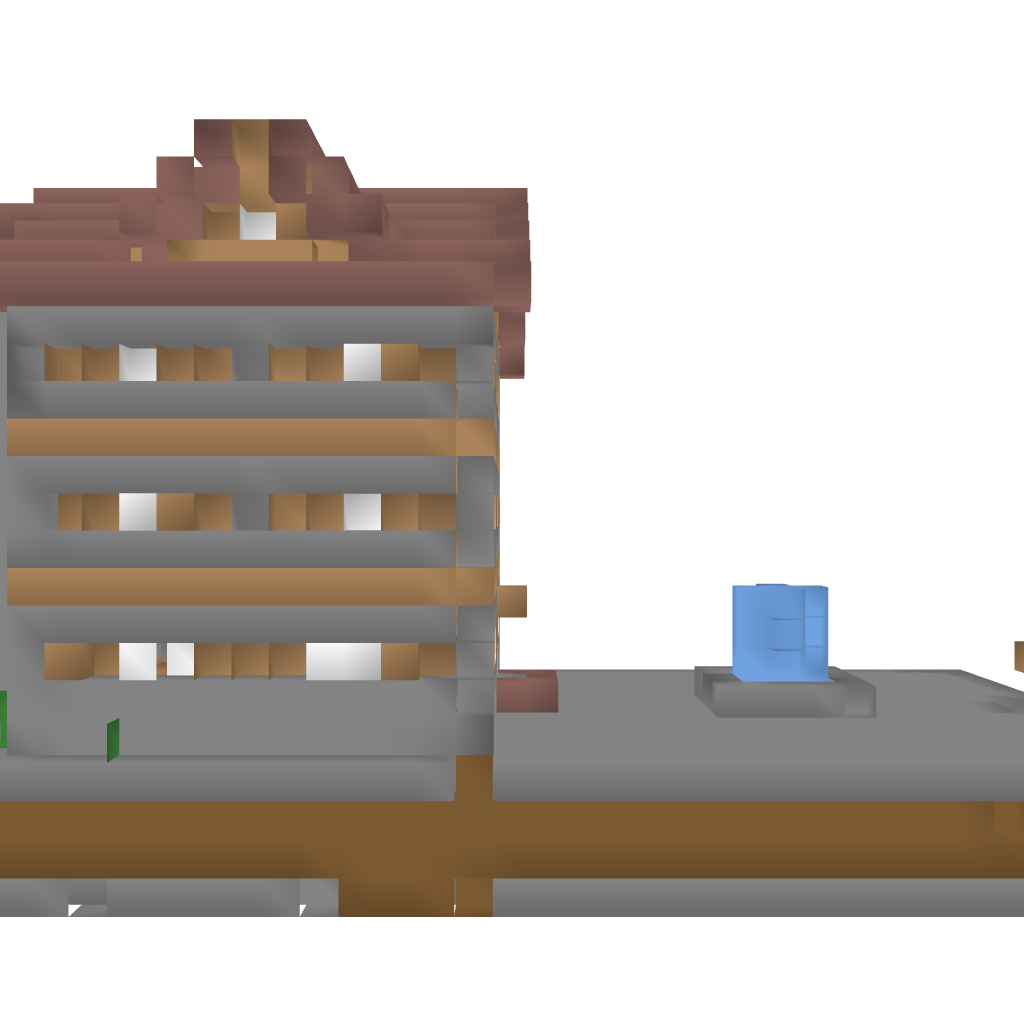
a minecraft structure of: Simple Medieval Inn bad low quality